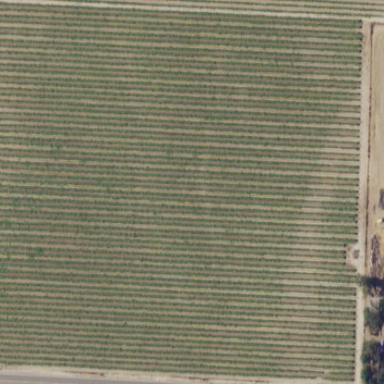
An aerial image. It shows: Vineyard.